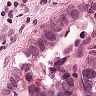
Metastatic tissue present: yes